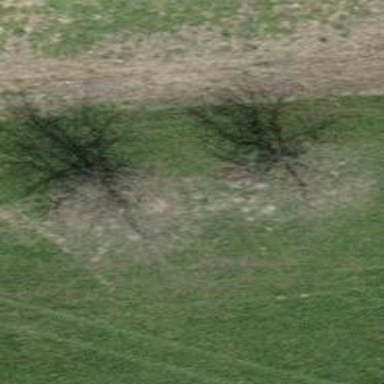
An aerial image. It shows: Single tag "natural: tree."